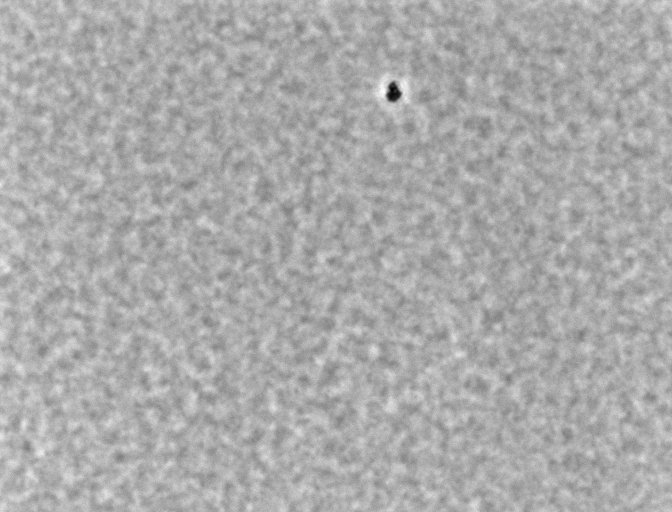
Listeria innocua